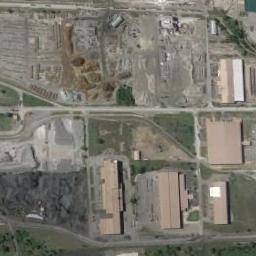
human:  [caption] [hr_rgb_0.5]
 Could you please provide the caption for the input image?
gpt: Many houses of different shapes are in the industrial area .

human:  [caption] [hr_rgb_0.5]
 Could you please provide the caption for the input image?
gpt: The industrial area is crowded .

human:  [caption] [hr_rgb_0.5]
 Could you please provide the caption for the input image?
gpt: The industrial area has some brown workshops, A open area and some green areas .

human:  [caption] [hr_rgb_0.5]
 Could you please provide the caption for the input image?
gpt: In an industrial area, There are factories, Roads and some large powdery materials fields in the open air .

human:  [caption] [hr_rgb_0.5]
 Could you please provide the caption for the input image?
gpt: There are some brown buildings and empty land on the industrial area .